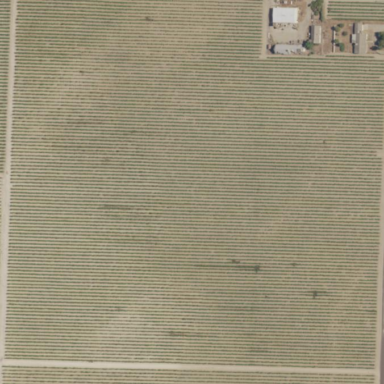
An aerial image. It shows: Vineyard.